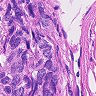
Metastatic tissue present: yes